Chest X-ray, PA view. Patient: 17 years old, sex M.
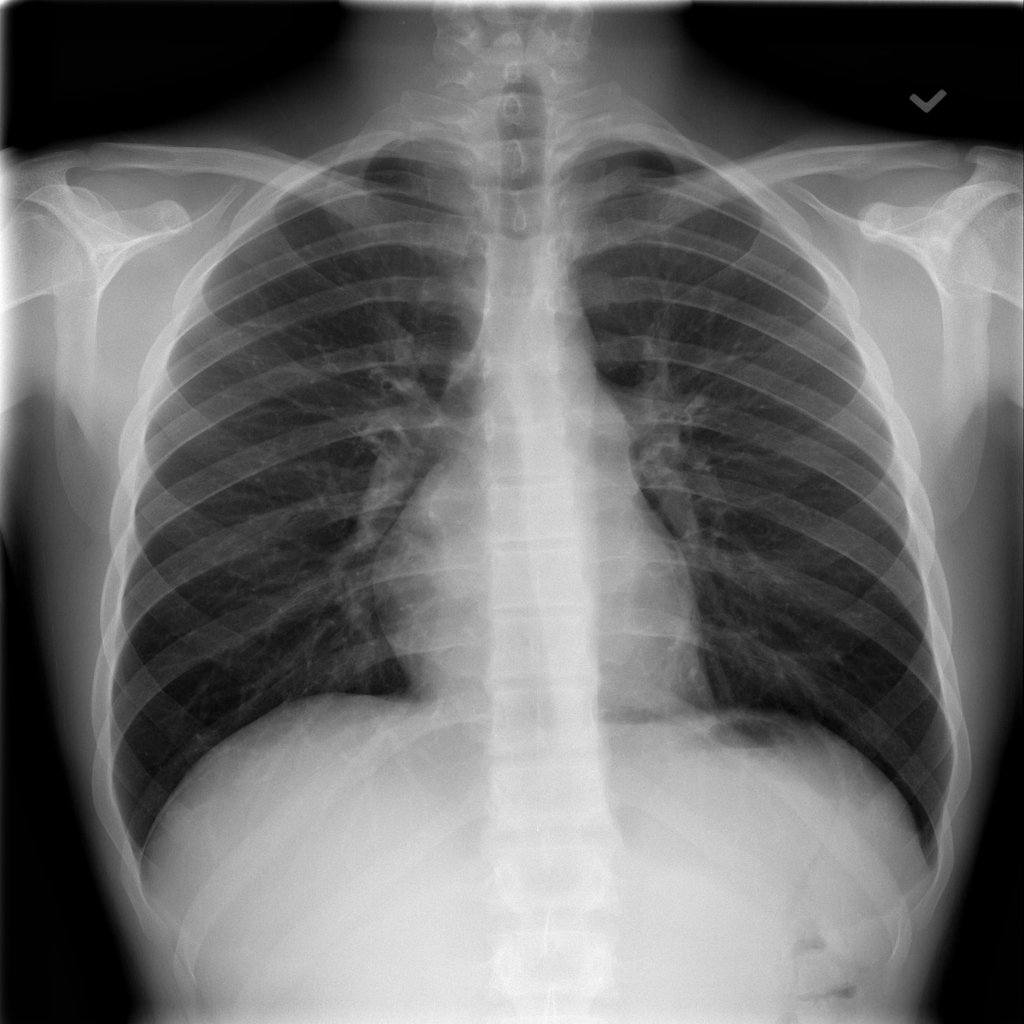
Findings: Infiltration